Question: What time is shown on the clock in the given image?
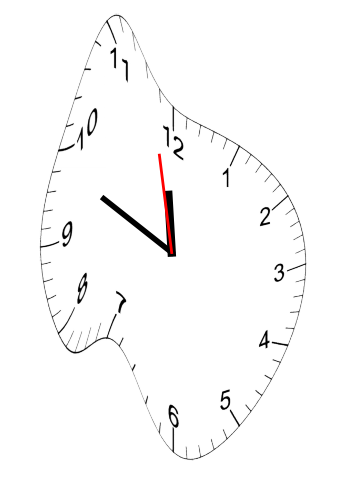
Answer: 11:48:58